Question: I downloaded the community edition of couchbase server, and am running it on a mac system.
It's up and running according to the console:

However, when I try to test it:
'''
$ telnet localhost 8091
Trying 127.0.0.1...
Connected to localhost.
Escape character is '^]'.
Connection closed by foreign host.
'''
I've told the firewall app to allow the "Couchbase Server.app" application to accept incoming network connections, and doesn't seem to have helped.
Any ideas what might be the issue here?
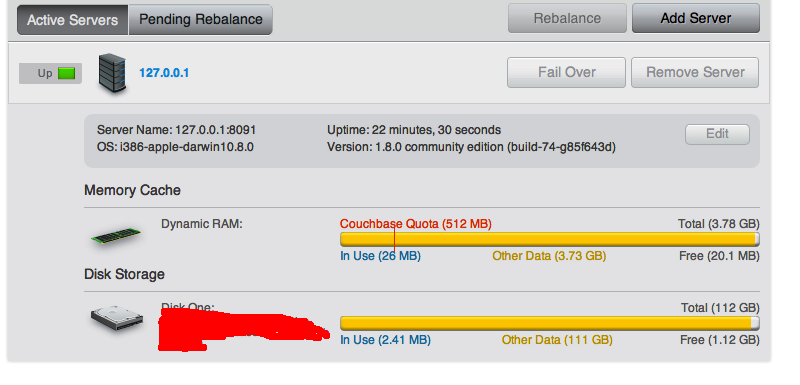
Answer: Yes, telnet into Couchbase should be through 11211... <URL>
Did you try to connect to it through any of the SDK's (C/Ruby/Java/.NET/PHP/Python/Perl)? If you ever need immediate help, you can also go to IRC (freenode.net), in the #libcouchbase or #couchbase channels, or post another question here of course.